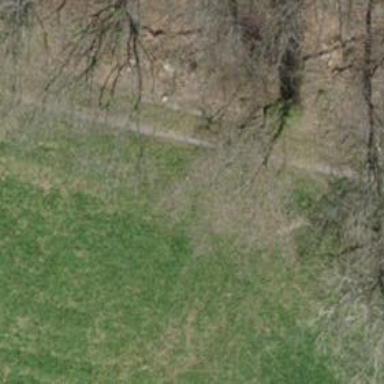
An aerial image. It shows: Gravel track with grade 3 tracktype.